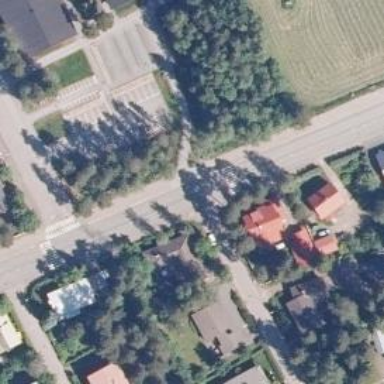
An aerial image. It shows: Road with "give way" sign.